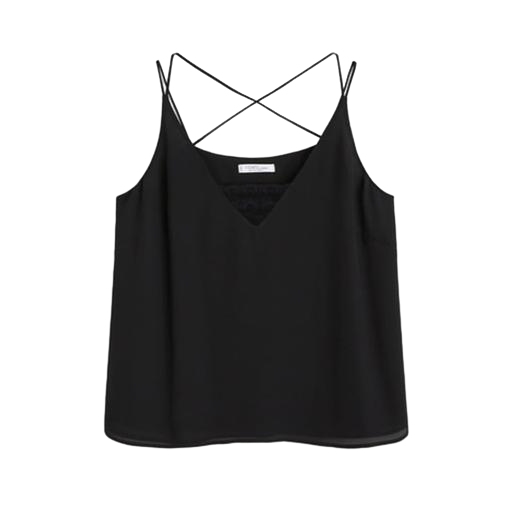
black cross-back vest, black v-neck cami, black v-neck strappy top, white background